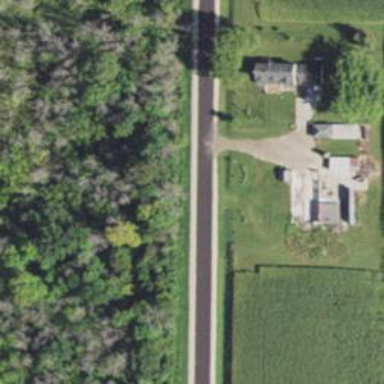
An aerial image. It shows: Tertiary road.